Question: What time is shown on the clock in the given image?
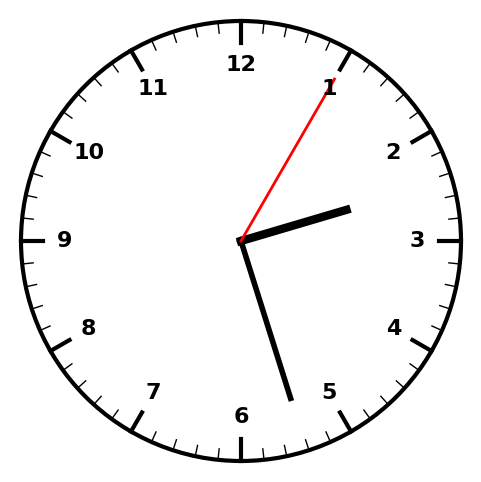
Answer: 02:27:05